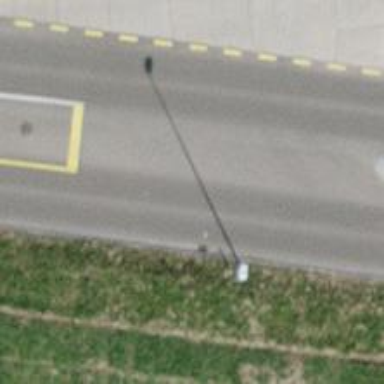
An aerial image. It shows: Tertiary road with asphalt surface and separate sidewalk.